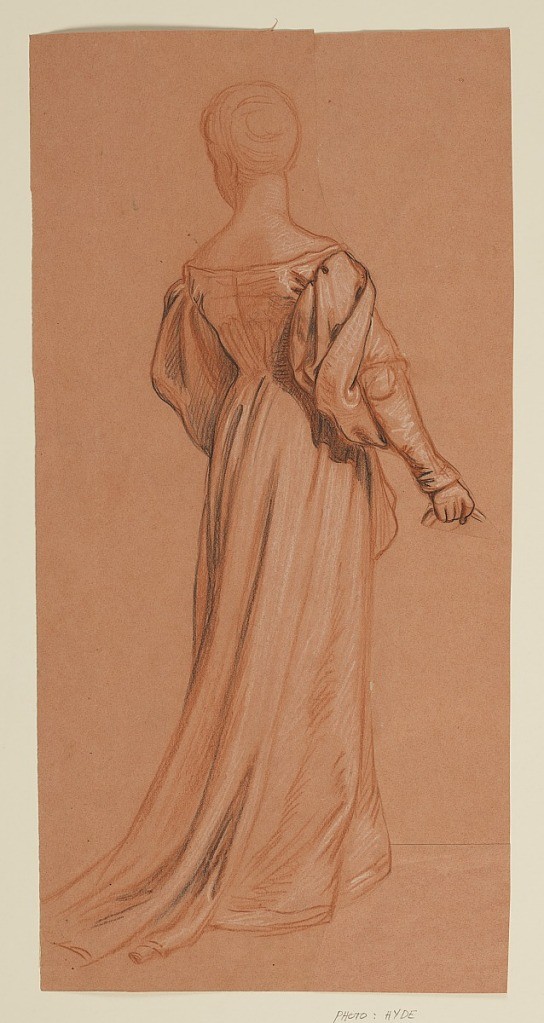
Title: Study for "Wedding Procession"
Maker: Elihu Vedder, American, 1836 – 1923
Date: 1872–1875
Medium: Pastel crayon on paper
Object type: Drawing
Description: Full-length sketch of a female figure in costume, from the back.